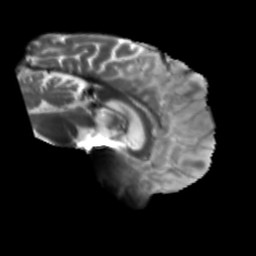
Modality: T2w
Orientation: sagittal
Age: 56
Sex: male
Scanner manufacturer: siemens
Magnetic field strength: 3 T
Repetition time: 5.25 s
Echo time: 0.08 s